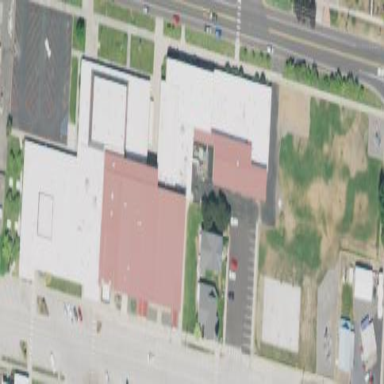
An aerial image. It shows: School.